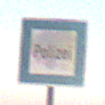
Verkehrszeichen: Polizei
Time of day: SunriseSunset
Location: Outdoor (Nature)
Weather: Clear
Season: NotSpecified
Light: Natural